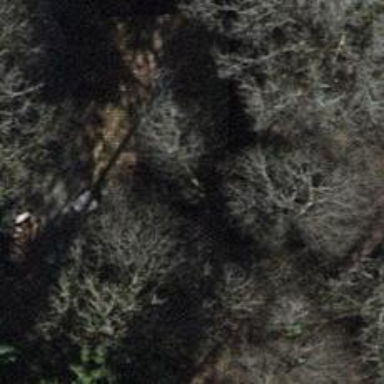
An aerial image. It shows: Brown bench in the vicinity.